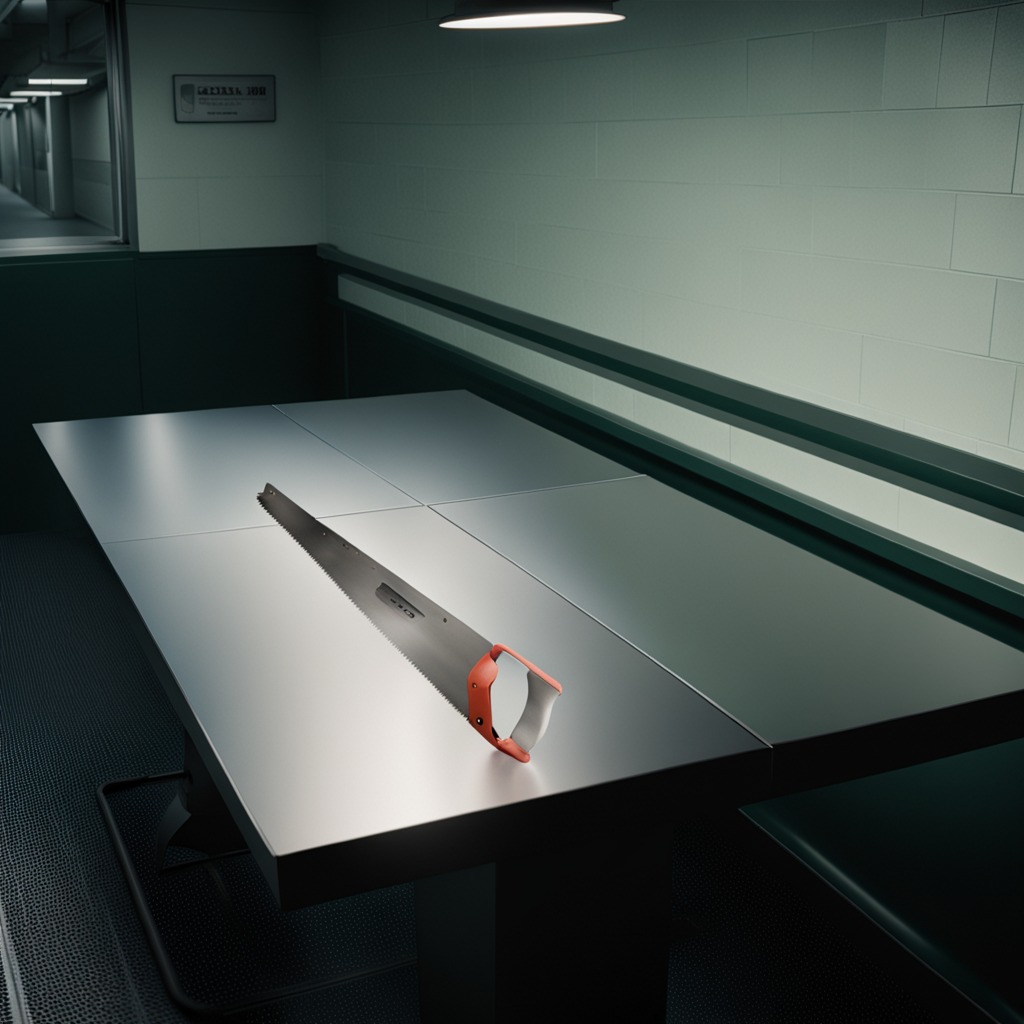
A handheld metal saw lies on the clean empty table in a railway signal maintenance room lit by harsh overhead fluorescents.